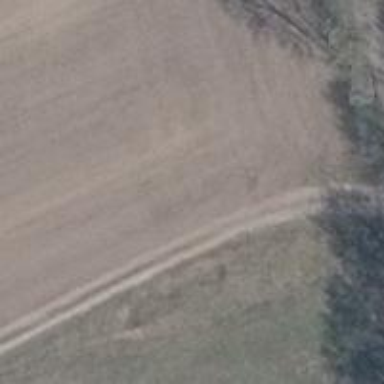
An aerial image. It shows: Track with very rough surface.